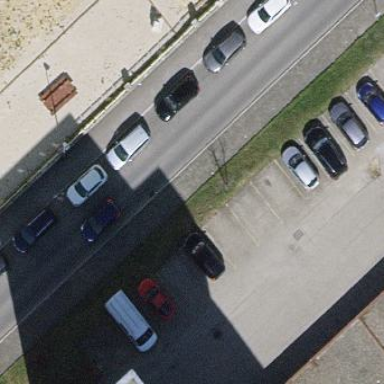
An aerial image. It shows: Street side parking area.